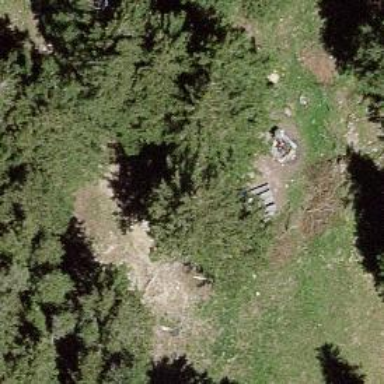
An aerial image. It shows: Picnic site with barbecue amenities available.